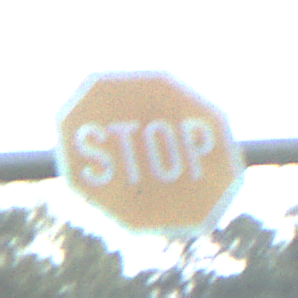
Verkehrszeichen: Stop
Umgebung: Outdoor, Nature
Tageszeit: SunriseSunset
Wetter: PartlyCloudy
Licht: Natural
Jahreszeit: NotSpecified
Kontrast: MediumContrast